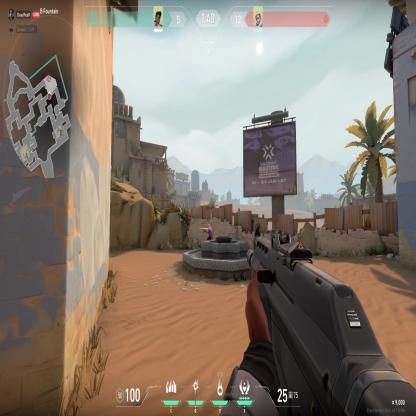
Label: enemy